Question: I'm redesigning my current app roughly following Chris Bane's <URL>. One thing struck me, though:
If I set the new v7-appcompat 'Toolbar' as actionbar replacement via 'setSupportActionBar()' and derive my theme from 'Theme.AppCompat.Light.NoActionBar', then the contextual action bar (CAB) will still pop up and push my contents, including the Toolbar, down:

Now, I could try to make the CAB overlay my Toolbar, but I figured the UI (basically the metrics and placement) of the back button and text of the CAB don't match the Toolbar either (as seen in the image), so I wonder if there is rather a "CAB" mode in the Toolbar implementation so that the Toolbar could take over this role as well?
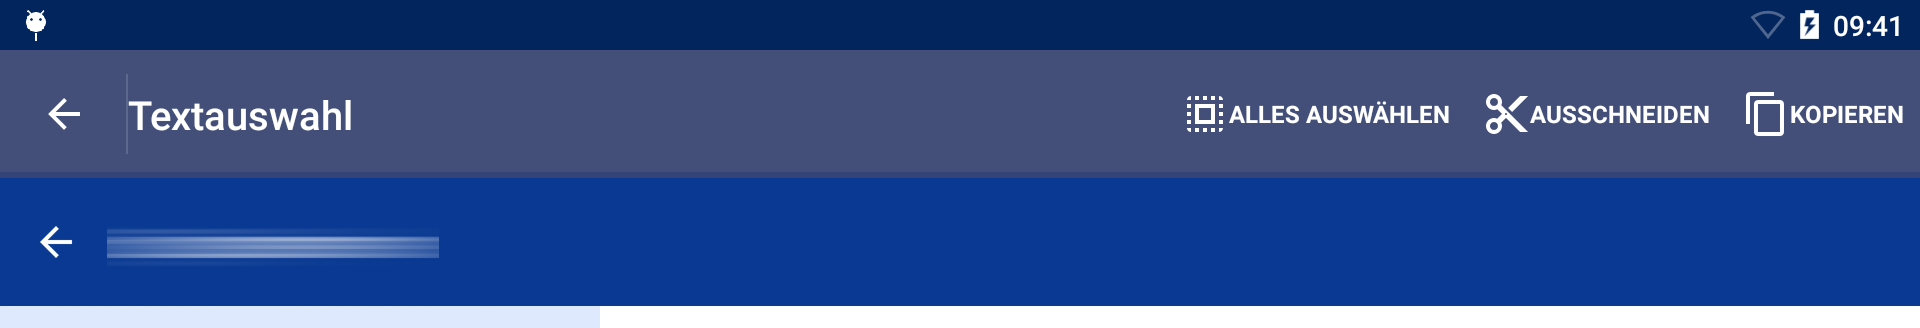
Answer: You need to set the following in your theme:
'''
<item name="windowActionModeOverlay">true</item>
'''
This will make the action mode overlay for content view, and therefore your Toolbar.